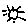
Label: sun